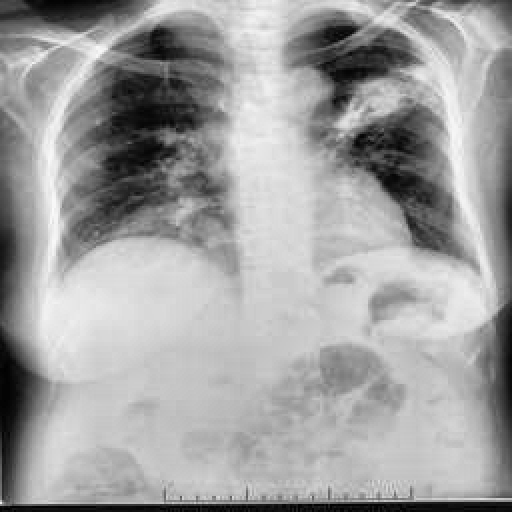
Finding: TUBERCULOSIS